Question: I am creating a little game in Java and I have an image which gets rotated.

As you can see in the two images below, there is a giant ship which slowly rotates in the game, but when it gets to a certain point it gets cut off (due to its own little BufferedImage).
Heres my rendering code:
'''
public void drawImageRotated(BufferedImage img, double x, double y, double scale, double angle) {
x -= xScroll;
y -= yScroll;
BufferedImage image = new BufferedImage((int)(img.getWidth() * 1.5D), (int)(img.getHeight() * 1.5D), 2);
Graphics2D g = (Graphics2D)image.getGraphics();
g.setRenderingHint(RenderingHints.KEY_ANTIALIASING, RenderingHints.VALUE_ANTIALIAS_ON);
g.rotate(Math.toRadians(angle), image.getWidth() / 2, image.getHeight() / 2);
g.drawImage(img, image.getWidth() / 2 - img.getWidth() / 2, image.getHeight() / 2 - image.getHeight() / 2, null);
g2d.drawImage(image, (int)(x-image.getWidth()*scale/2), (int)(y-image.getHeight()*scale/2), (int)(image.getWidth()*scale), (int)(image.getHeight()*scale), null);
g.dispose();
}
'''
Back to the matter at hand, how can i work out the maximum x and y size of an image during rotation so I can compensate with my buffered images size?
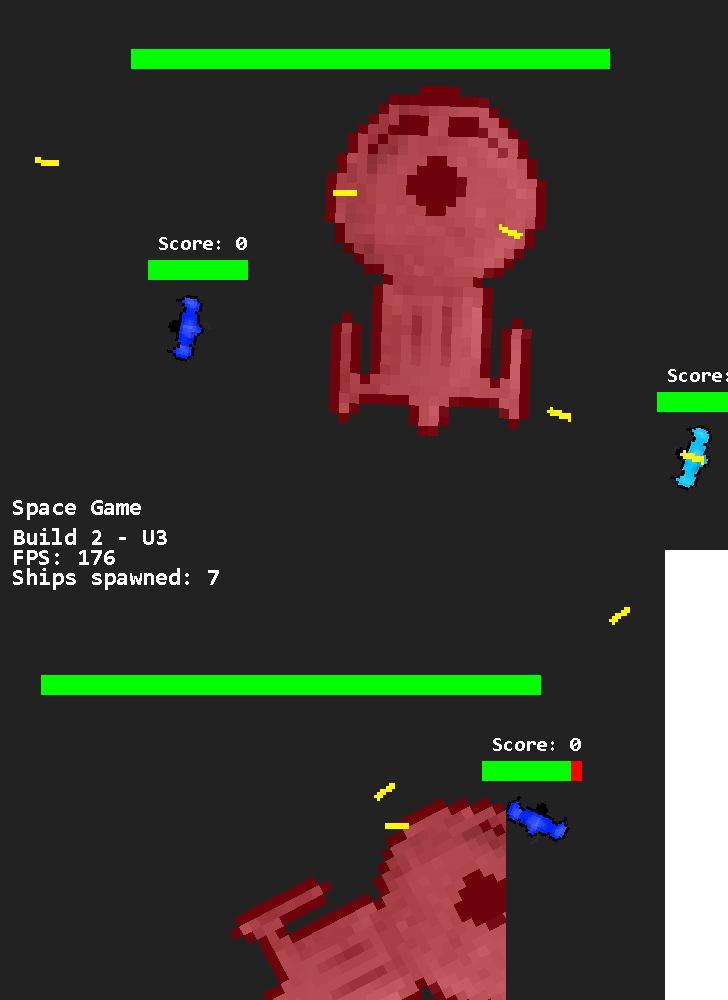
Answer: If you have a basically rectangular image which is rotated around its center, the maximum width and height during rotation will be when a diagonal of the image rectangle is horizontal or vertical. This diagonal distance could be computed with the Pythagorean Theorem and used for the width and height of the 'BufferedImage'.
'''
int size = (int) Math.sqrt((img.getWidth() * img.getWidth()) + (img.getHeight() * img.getHeight()));
BufferedImage image = new BufferedImage(size, size, 2);
// The rest of your code as before
'''